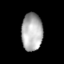
Tissue: lung
Cell type: Epithelial cells
Senescence score: 0.2054
Nuclear area (px): 772
Mean DAPI intensity: 176.698